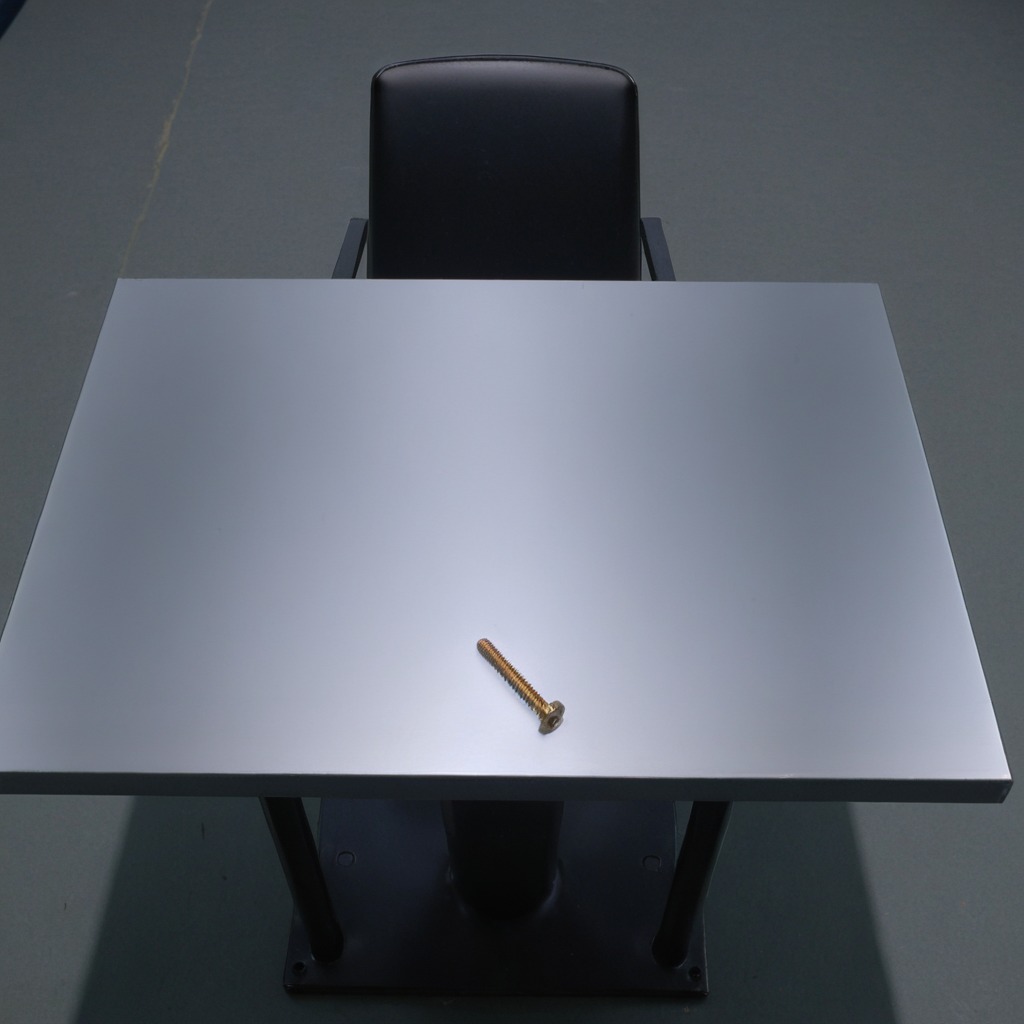
A metal screw is lying on a clean empty table in a basement in the evening.